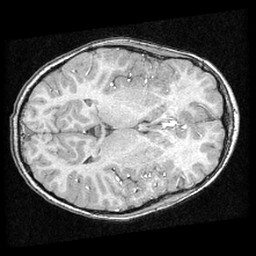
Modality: T1w
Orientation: axial
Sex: male
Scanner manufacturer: ge
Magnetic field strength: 1.5 T
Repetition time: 21 s
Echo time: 0.008 s